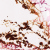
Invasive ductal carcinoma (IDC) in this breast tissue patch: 0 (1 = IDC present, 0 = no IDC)